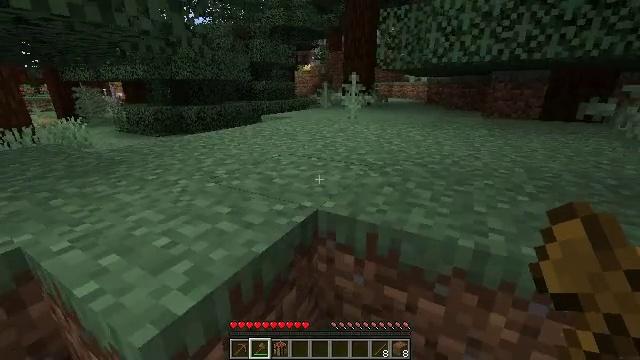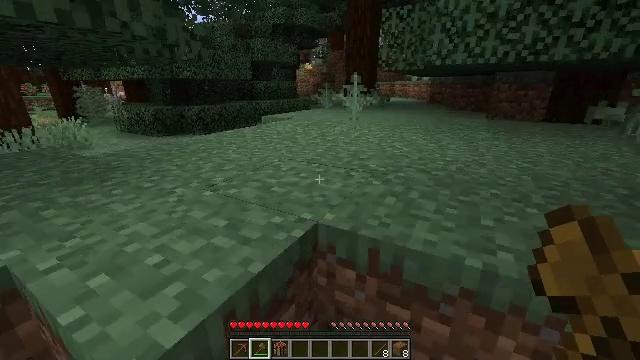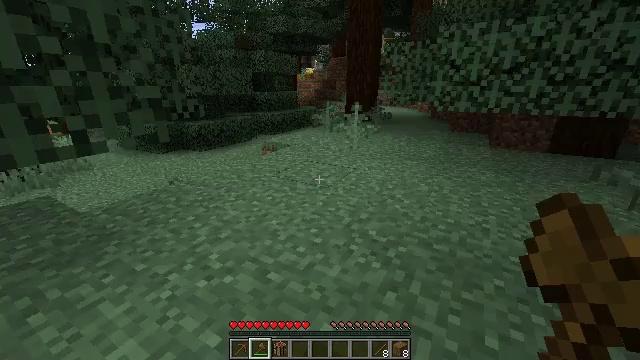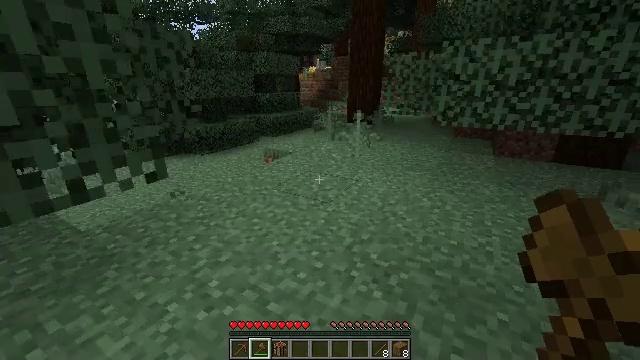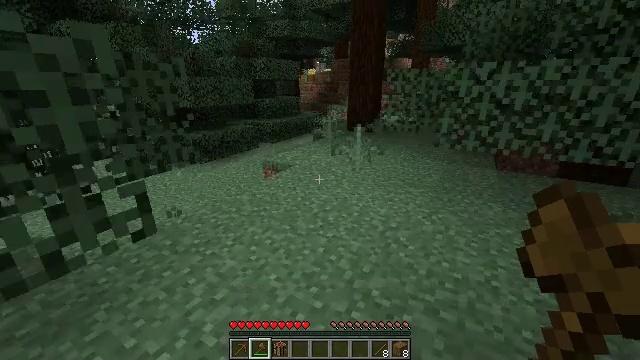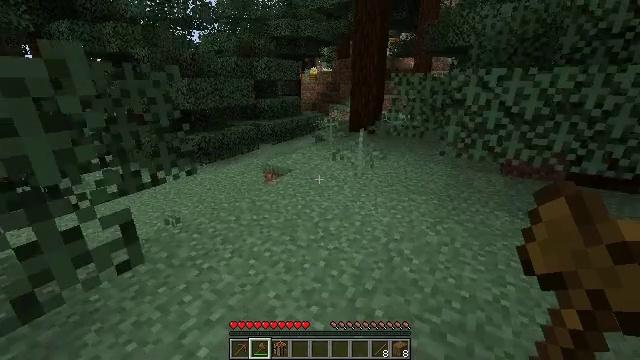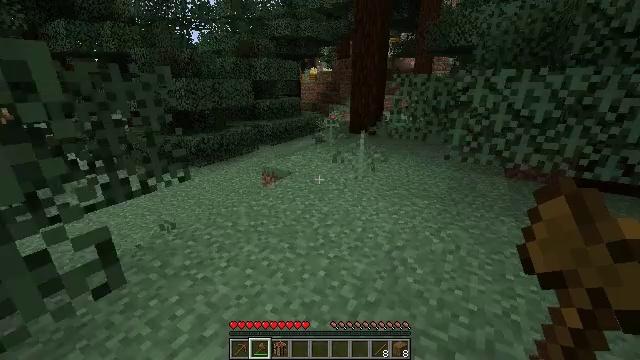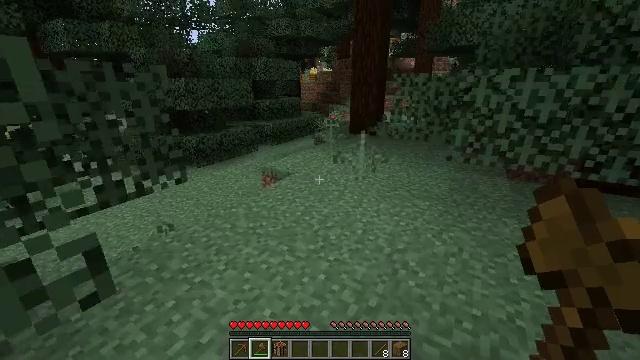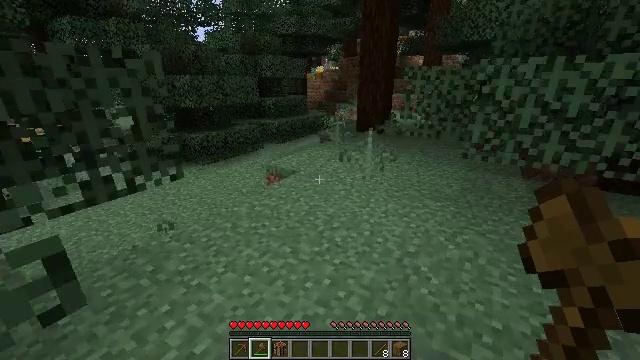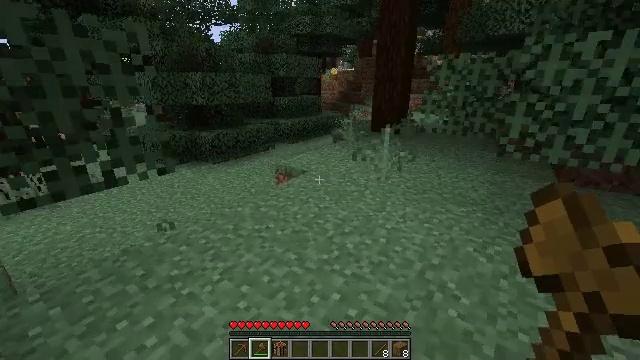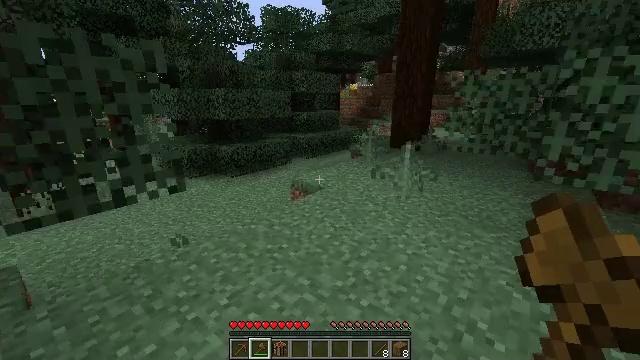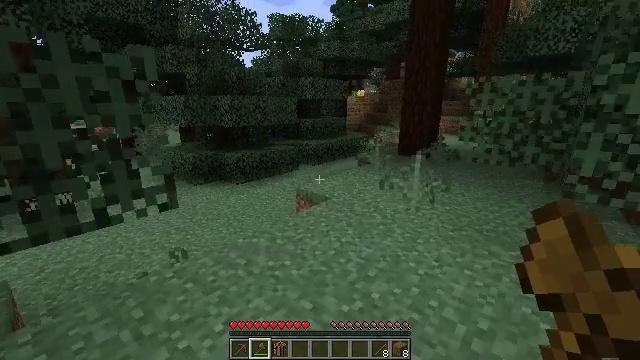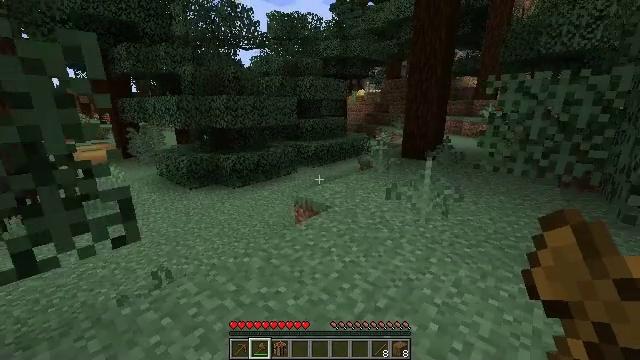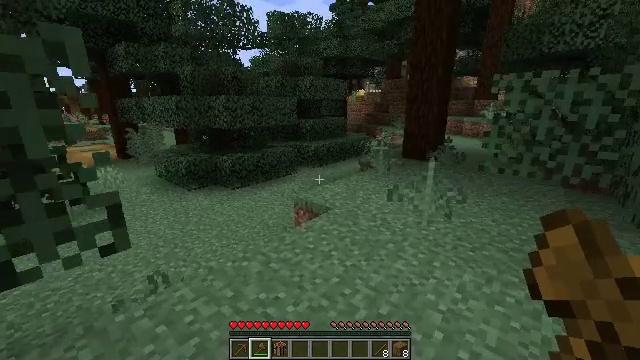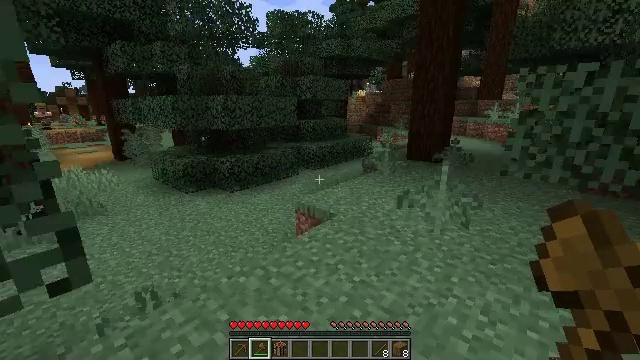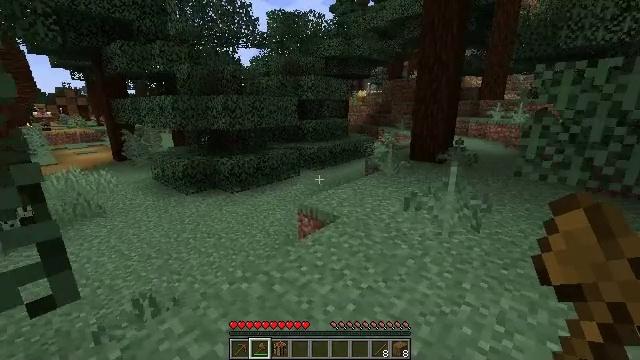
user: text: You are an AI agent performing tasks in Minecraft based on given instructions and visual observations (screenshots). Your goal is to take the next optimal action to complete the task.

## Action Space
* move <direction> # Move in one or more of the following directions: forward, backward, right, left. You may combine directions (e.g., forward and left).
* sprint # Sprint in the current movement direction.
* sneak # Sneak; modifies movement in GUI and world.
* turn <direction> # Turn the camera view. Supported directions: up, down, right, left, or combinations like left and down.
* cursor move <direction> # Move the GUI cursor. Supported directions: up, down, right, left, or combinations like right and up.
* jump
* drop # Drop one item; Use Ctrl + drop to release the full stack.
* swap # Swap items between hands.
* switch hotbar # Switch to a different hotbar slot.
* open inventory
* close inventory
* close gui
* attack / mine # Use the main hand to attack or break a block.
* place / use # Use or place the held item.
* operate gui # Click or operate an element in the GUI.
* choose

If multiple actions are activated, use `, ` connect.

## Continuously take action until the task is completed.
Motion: motion action
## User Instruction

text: Hold left button to gather the purple bed.
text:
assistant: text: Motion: move forward, jump
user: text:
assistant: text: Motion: move forward, jump
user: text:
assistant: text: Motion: move forward, jump
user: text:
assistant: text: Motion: move forward, jump
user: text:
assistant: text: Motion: move forward, jump
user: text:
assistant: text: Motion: move forward
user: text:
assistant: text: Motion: move forward
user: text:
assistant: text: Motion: move forward, turn left
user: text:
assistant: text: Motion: move forward, turn left
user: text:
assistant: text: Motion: move forward, turn left and up
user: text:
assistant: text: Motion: move forward, turn left and up
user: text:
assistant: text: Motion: move forward
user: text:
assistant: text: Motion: move forward
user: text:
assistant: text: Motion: move forward and move left
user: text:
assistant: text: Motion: move forward and move left
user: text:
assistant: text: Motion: move forward and move left
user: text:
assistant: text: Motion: move forward and move left
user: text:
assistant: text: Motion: move forward and move left
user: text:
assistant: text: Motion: move forward and move left
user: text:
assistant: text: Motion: move forward
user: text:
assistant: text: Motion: move forward
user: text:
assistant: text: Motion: move forward
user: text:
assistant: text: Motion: move forward
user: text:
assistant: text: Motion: move forward
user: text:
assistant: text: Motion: move forward
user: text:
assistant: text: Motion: move forward
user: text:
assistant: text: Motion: move forward
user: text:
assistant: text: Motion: move forward and move left
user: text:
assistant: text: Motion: move forward and move left
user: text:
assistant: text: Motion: move forward and move left